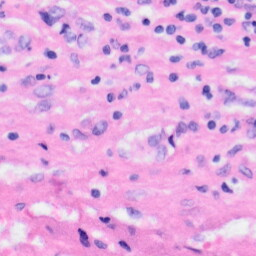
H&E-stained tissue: Liver